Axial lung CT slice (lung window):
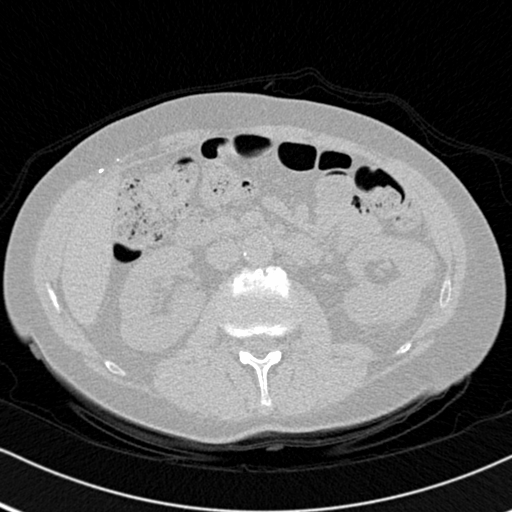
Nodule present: no